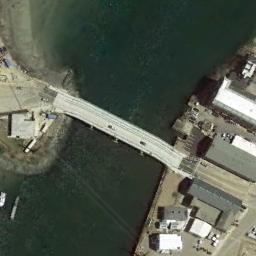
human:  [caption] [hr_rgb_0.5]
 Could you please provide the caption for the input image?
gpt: Most of the area the bridge crosses is bare land .

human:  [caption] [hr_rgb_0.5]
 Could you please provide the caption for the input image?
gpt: A bridge built on a dark green river and some buildings on one side of the river .

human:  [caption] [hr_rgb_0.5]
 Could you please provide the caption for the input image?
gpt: A bridge connects the land on both sides of the turquoise water, And there are many buildings on the land .

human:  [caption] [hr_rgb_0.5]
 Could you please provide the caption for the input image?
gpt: There is a white bridge over the river with some buildings beside .

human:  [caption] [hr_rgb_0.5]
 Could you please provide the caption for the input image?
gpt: There are many buildings beside the bridge .